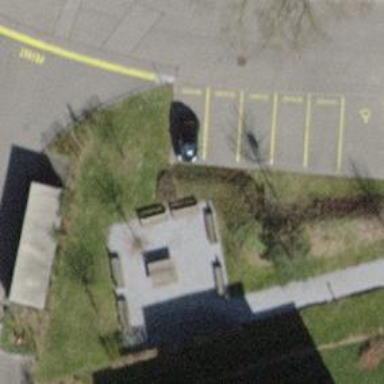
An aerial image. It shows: Bench.